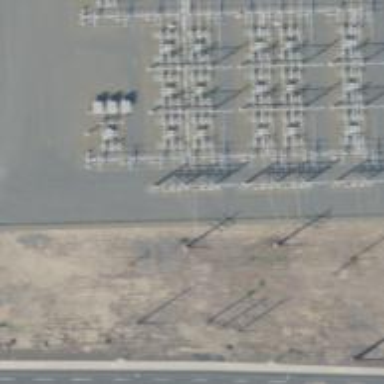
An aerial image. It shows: Switch for power supply.